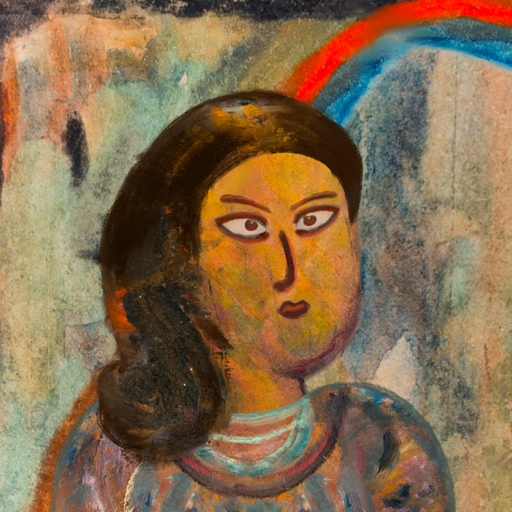
Background: Childish, Head And Neck Side: Gypsy_Mother, Face Side: Roy_Bahadur, Bust: Boggyland, Hair Side: Gypsy_Queen, Head Accessory: Blank, Second Necklace: Blank, Necklace: Blank, Baby: Blank